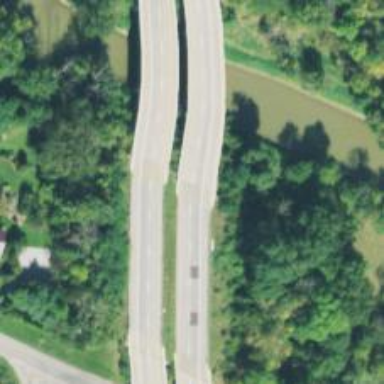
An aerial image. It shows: Trunk highway with expressway features.